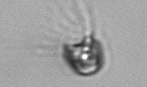
Label: Balanion